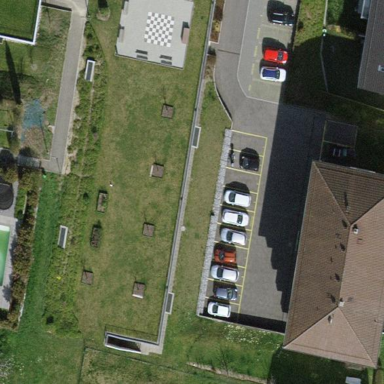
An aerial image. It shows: Parking area with surface.